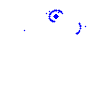
Particle: pion